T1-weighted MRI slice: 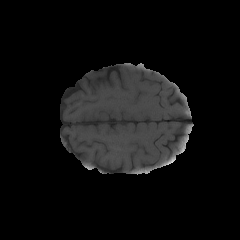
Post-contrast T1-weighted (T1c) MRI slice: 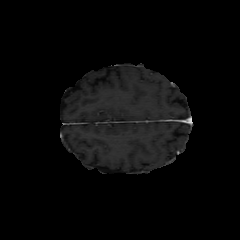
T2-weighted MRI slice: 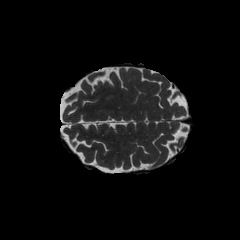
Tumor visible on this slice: no